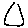
Label: triangle